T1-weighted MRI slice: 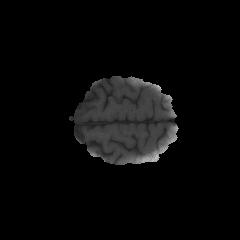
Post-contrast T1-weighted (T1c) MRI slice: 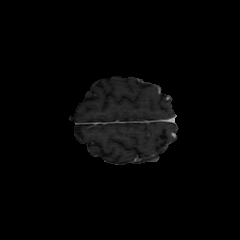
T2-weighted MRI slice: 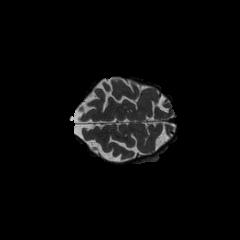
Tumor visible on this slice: no